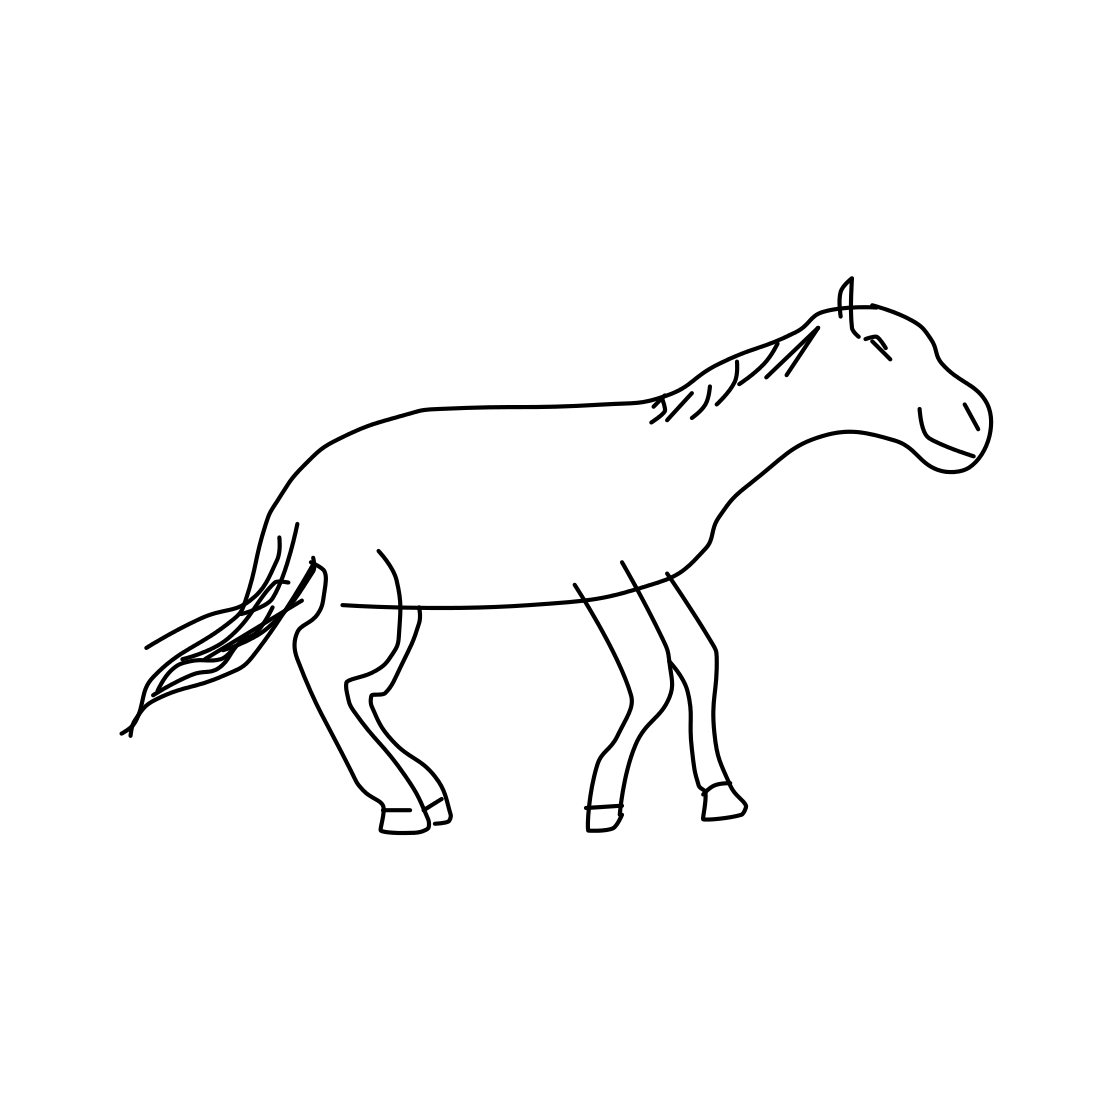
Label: horse